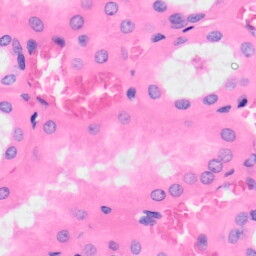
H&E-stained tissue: Kidney